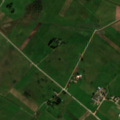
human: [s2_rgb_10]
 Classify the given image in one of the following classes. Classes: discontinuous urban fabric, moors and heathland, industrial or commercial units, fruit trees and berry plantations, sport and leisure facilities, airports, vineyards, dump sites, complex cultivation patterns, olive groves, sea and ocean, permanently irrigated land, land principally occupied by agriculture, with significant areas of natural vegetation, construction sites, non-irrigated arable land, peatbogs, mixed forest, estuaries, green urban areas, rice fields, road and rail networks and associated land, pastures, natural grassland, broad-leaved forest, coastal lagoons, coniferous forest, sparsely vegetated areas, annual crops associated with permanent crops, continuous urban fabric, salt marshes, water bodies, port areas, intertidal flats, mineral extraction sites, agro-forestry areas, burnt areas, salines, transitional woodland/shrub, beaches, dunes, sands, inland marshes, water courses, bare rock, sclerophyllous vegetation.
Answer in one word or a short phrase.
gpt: discontinuous urban fabric, non-irrigated arable land, complex cultivation patterns